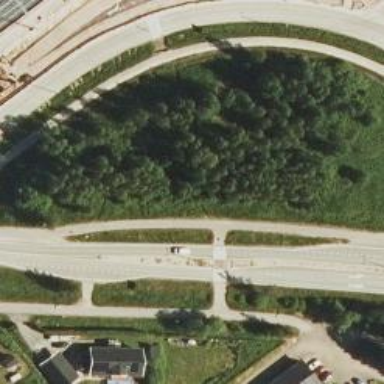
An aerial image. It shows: Marked crossing with pedestrian island.